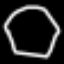
Label: octagon